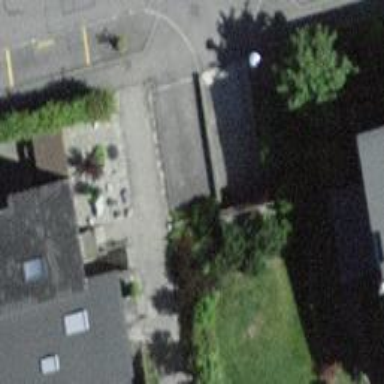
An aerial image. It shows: Parking entrance.